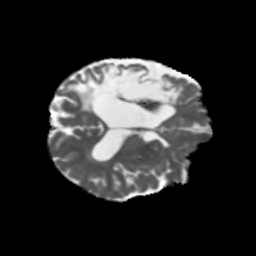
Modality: MD
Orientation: axial
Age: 46
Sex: male
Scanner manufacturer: siemens
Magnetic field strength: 3 T
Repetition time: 5.47 s
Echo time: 0.0854 s